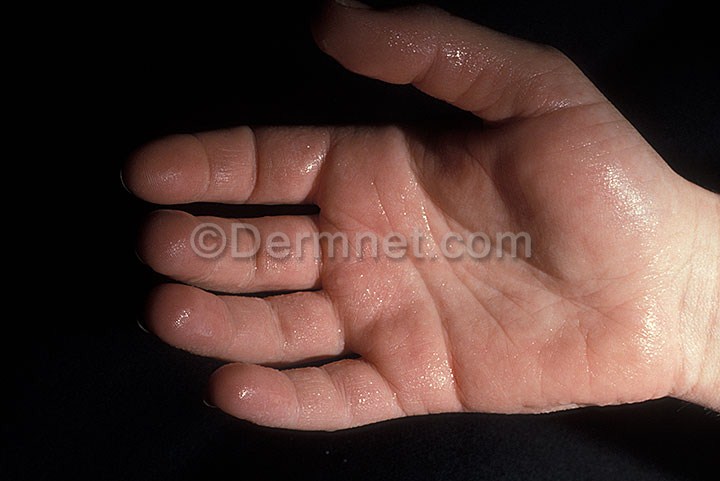
Disease: Acne and Rosacea Photos